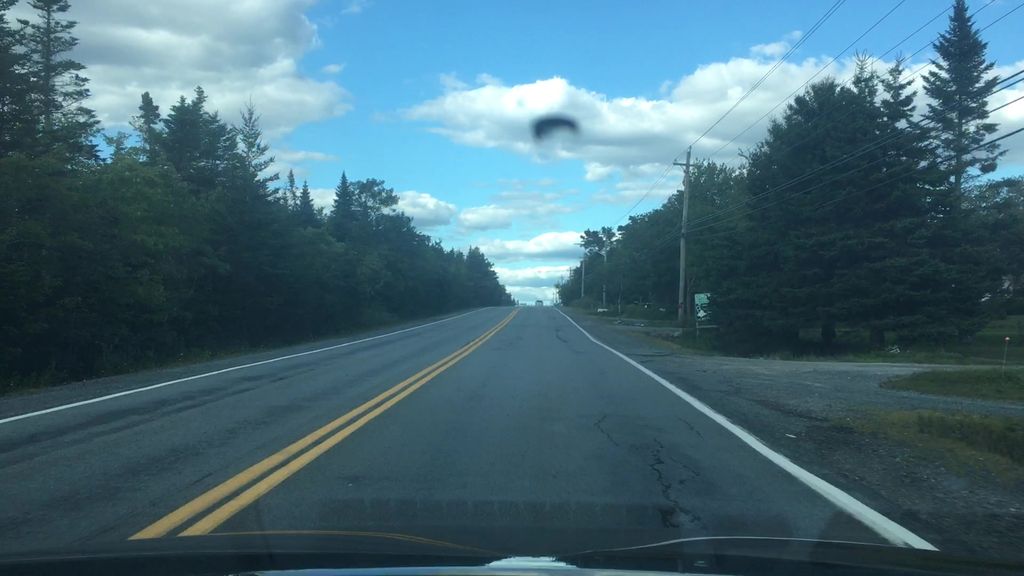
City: halifax